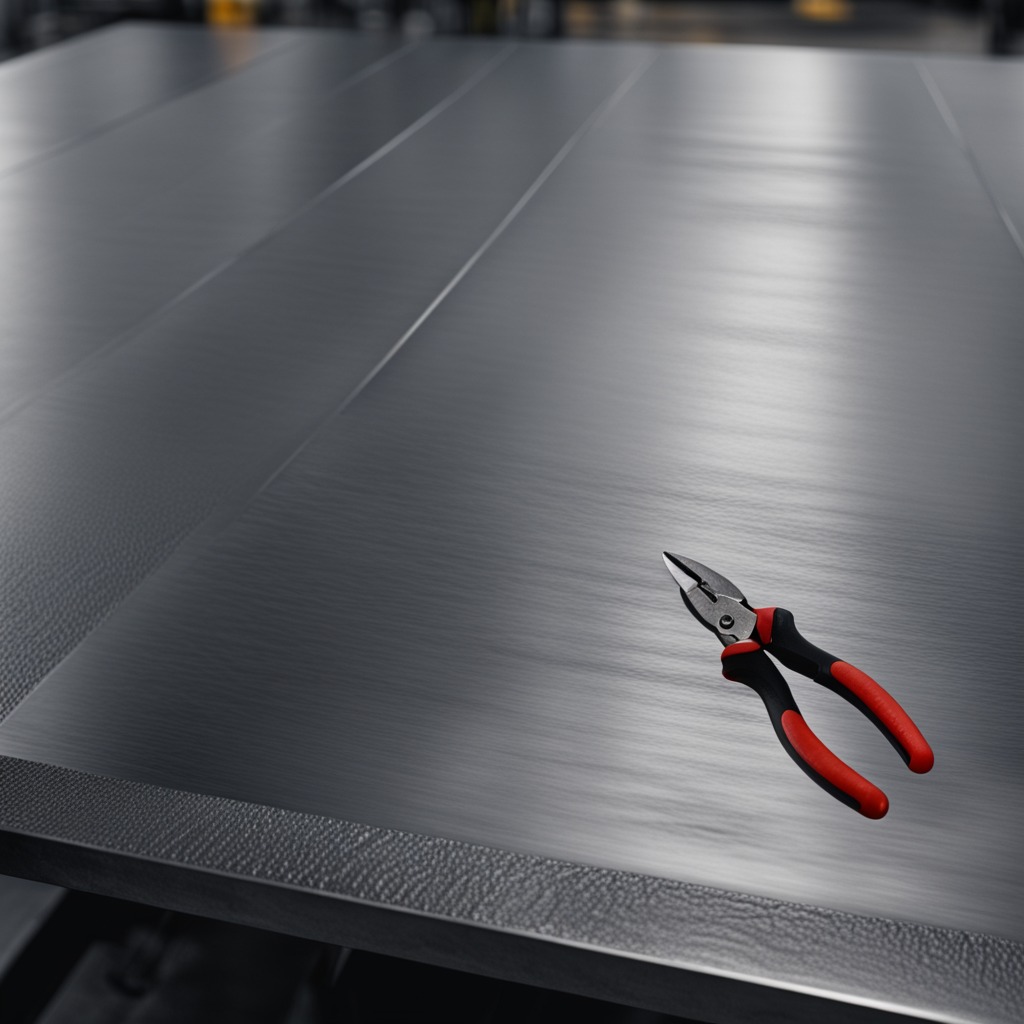
A plier lies on a cold steel table in a mining workshop gritty textures